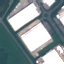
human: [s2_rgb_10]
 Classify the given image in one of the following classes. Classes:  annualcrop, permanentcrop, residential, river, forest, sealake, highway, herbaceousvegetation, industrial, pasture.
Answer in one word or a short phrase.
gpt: Industrial